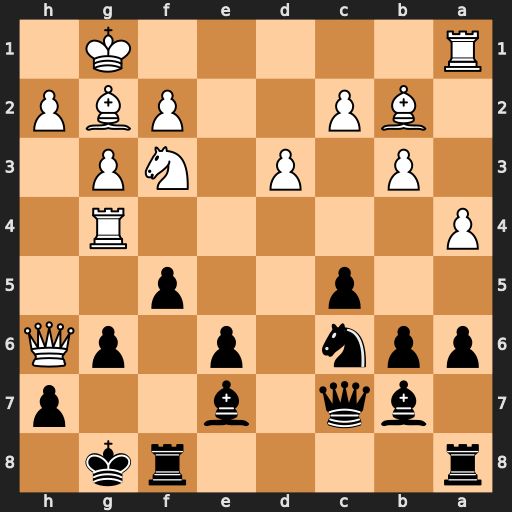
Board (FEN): r4rk1/1bq1b2p/ppn1p1pQ/2p2p2/P5R1/1P1P1NP1/1BP2PBP/R5K1
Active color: b
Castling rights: -
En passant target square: -
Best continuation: Bf6 Rxg6+ hxg6 Bxf6 Rxf6